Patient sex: M
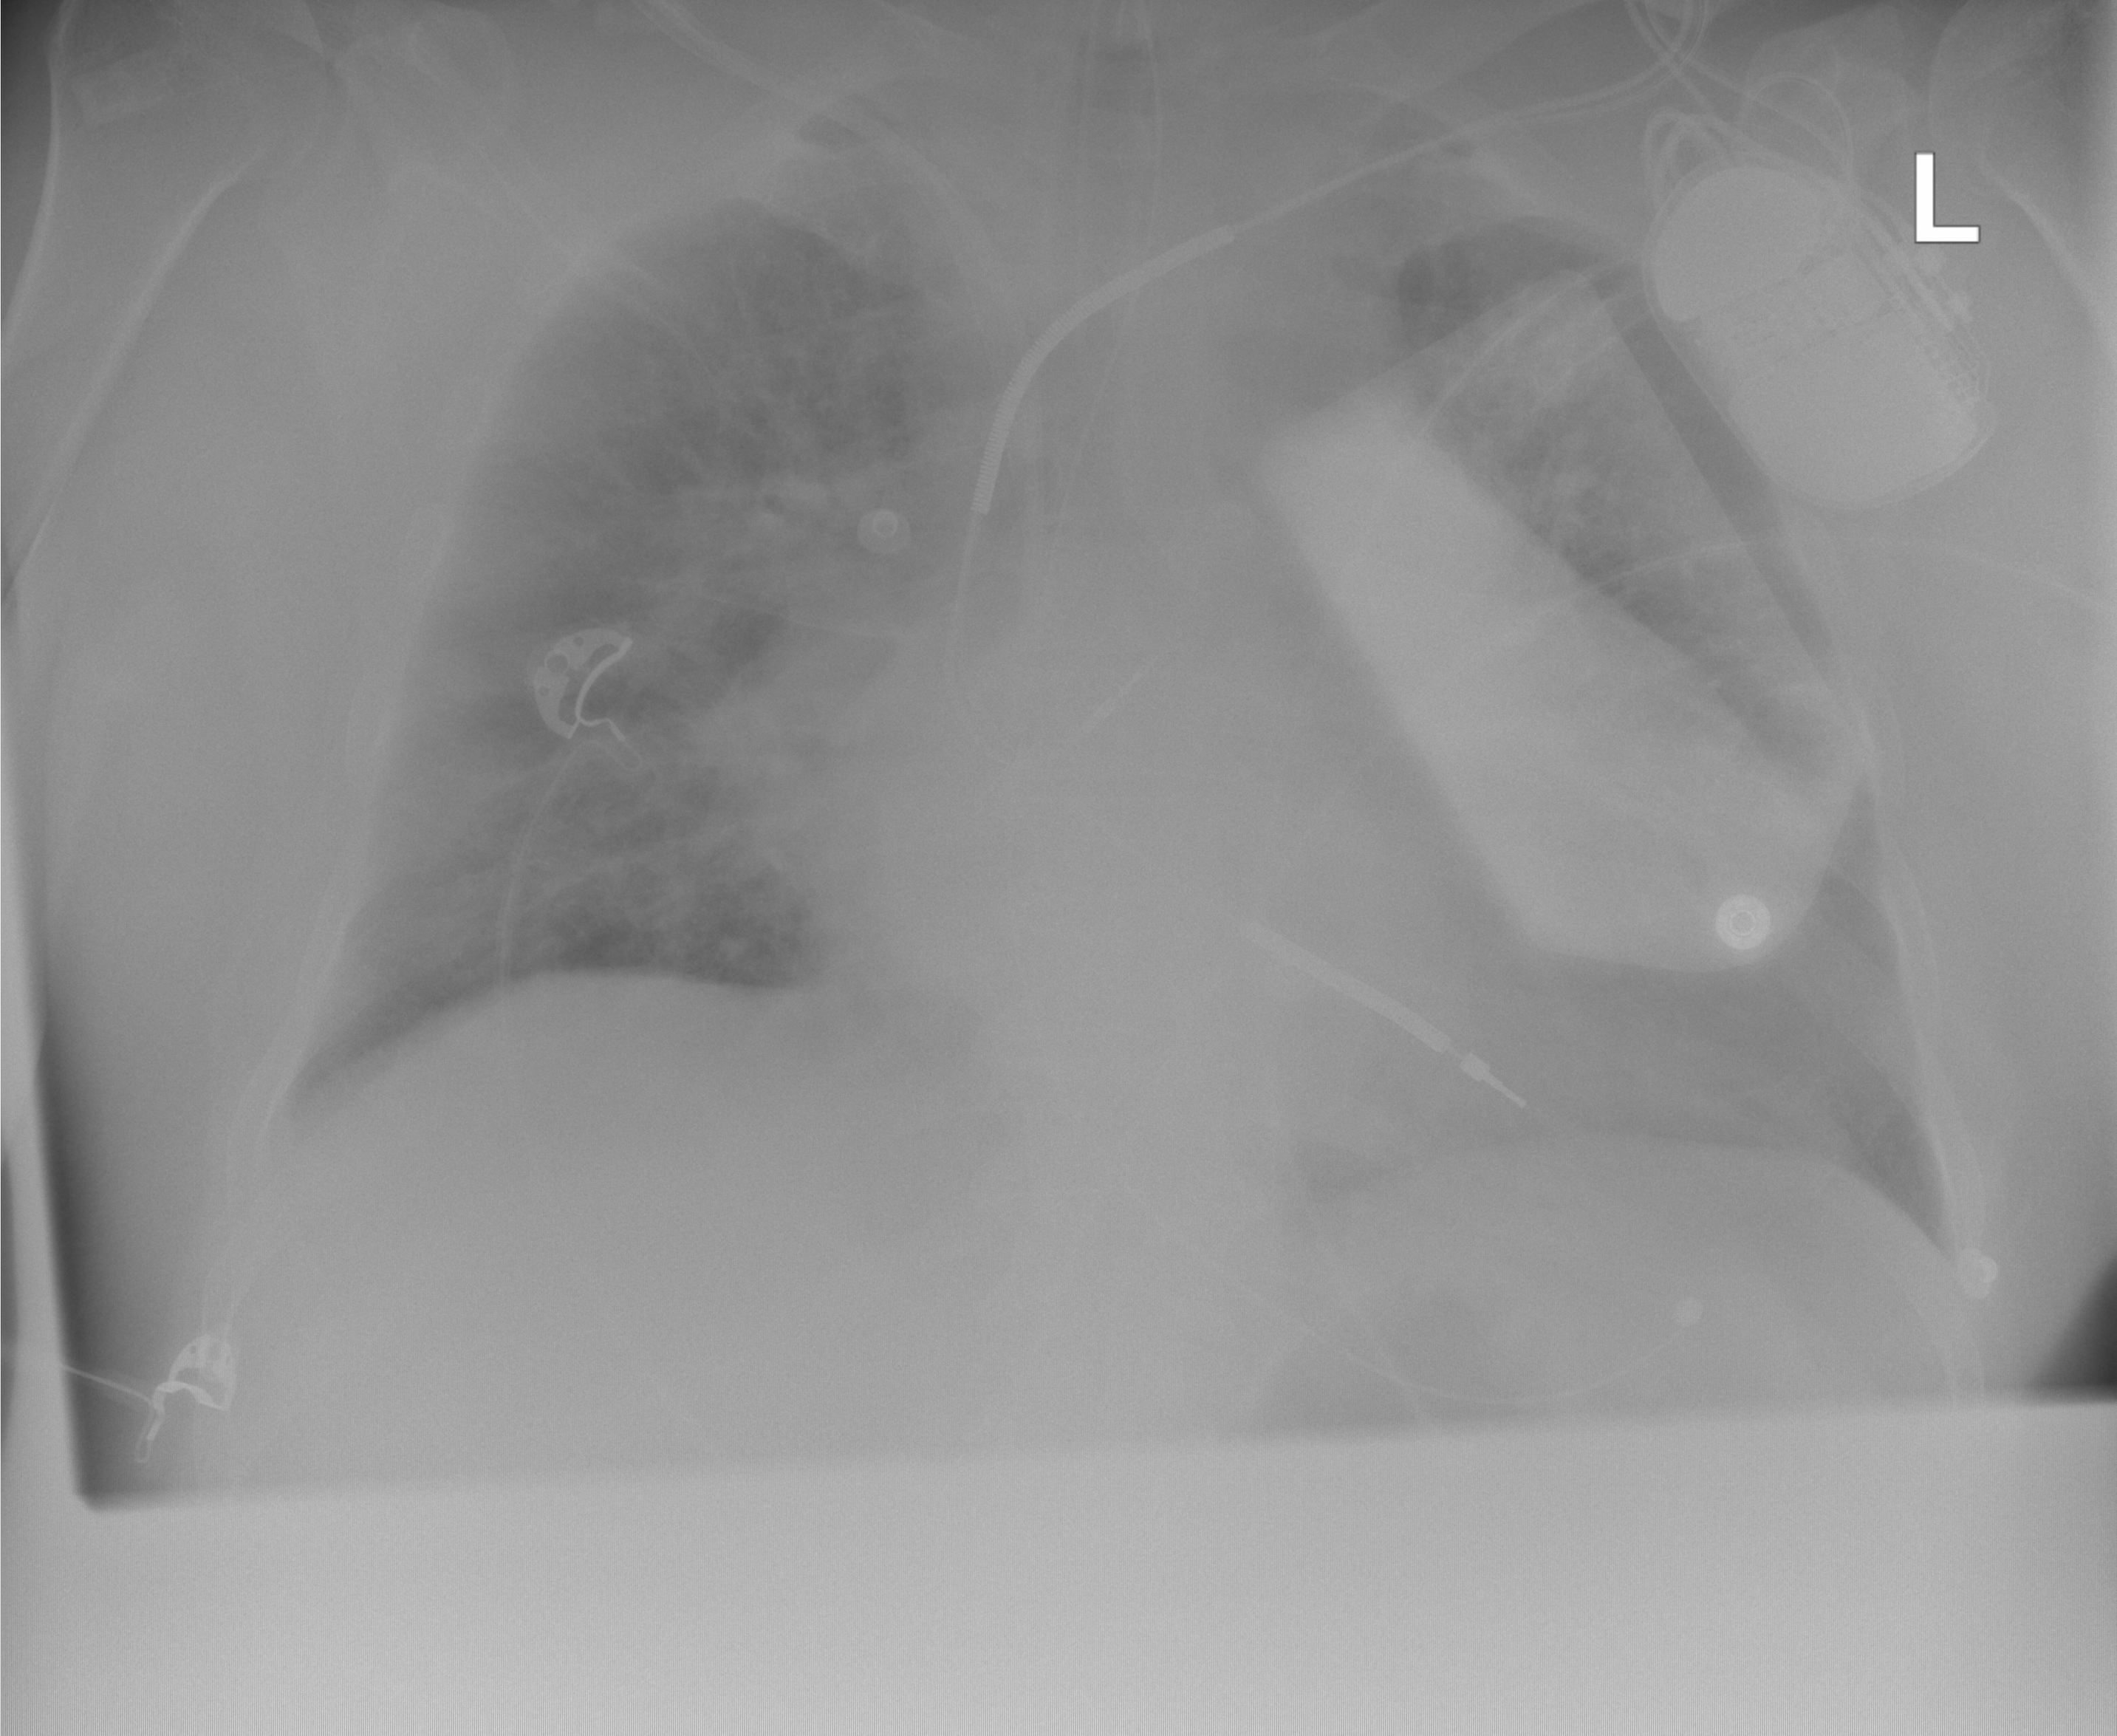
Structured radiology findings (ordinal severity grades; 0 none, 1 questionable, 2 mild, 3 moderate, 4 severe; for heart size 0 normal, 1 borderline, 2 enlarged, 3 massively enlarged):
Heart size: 2
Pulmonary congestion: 3
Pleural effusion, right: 0
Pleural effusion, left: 0
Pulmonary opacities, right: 2
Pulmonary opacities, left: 2
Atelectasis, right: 2
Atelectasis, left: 2